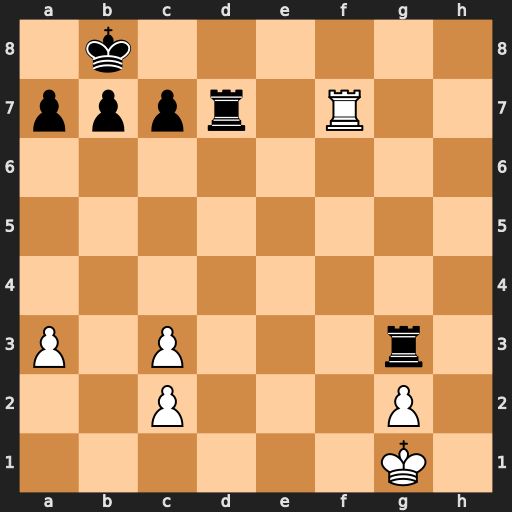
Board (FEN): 1k6/pppr1R2/8/8/8/P1P3r1/2P3P1/6K1
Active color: w
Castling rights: -
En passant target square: -
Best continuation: Rf8+ Rd8 Rxd8#